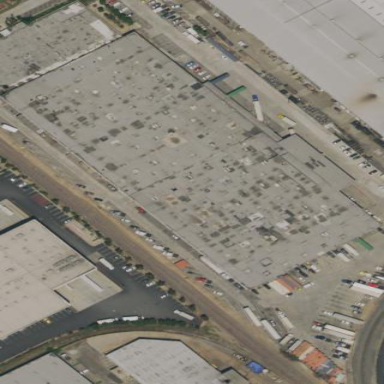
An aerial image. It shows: Warehouse building.